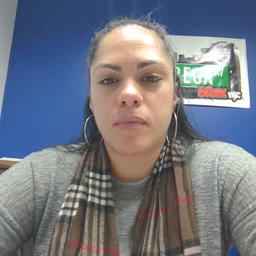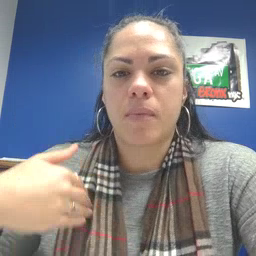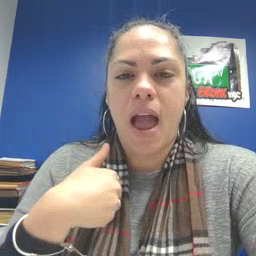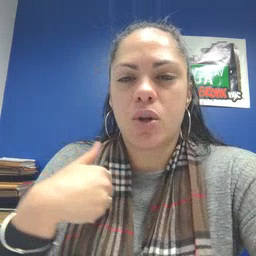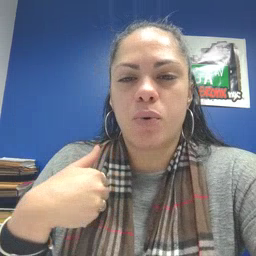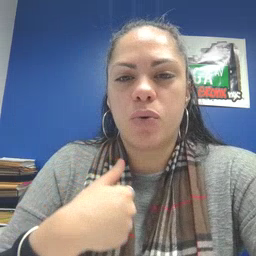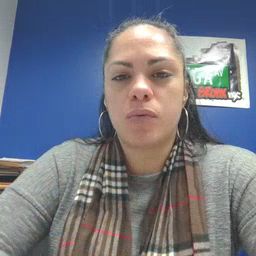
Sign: animal